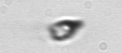
Label: Pyramimonas